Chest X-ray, AP view. Patient: 58 years old, sex M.
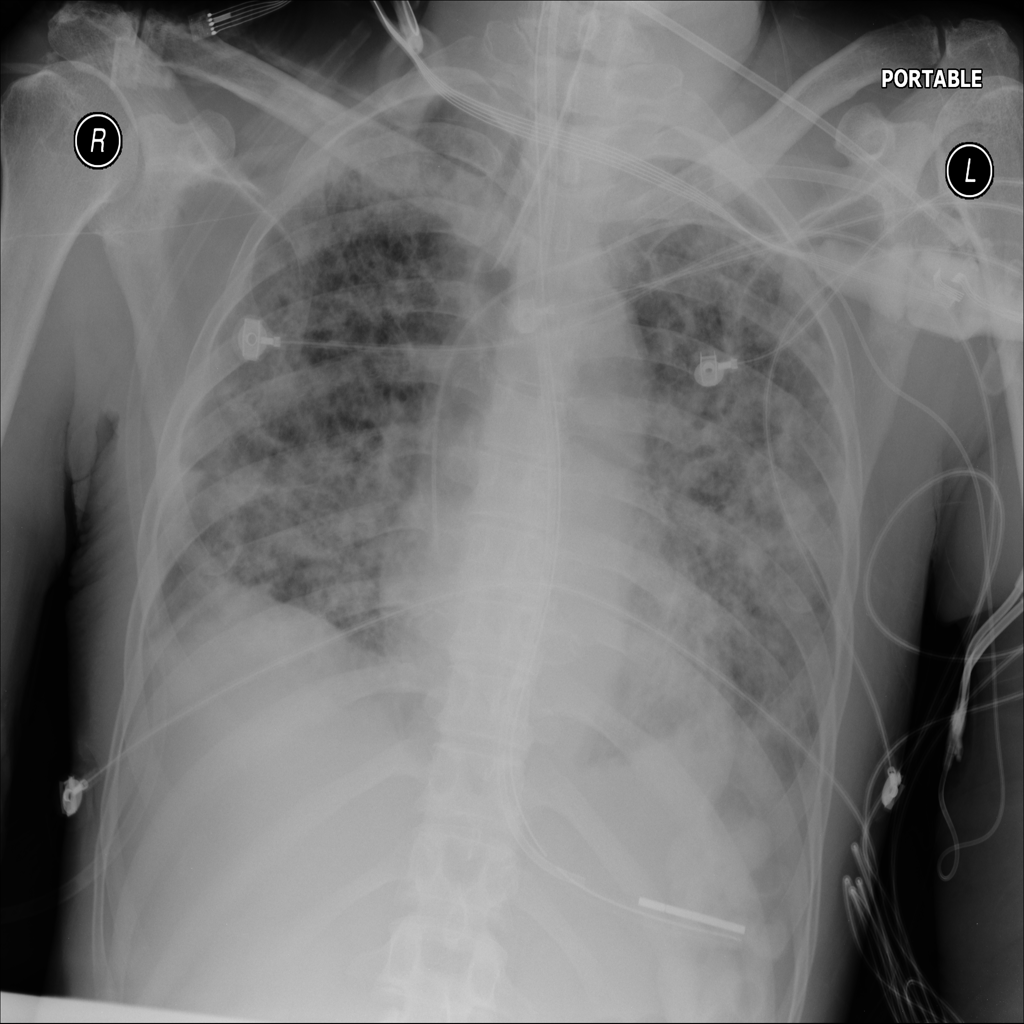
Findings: Infiltration